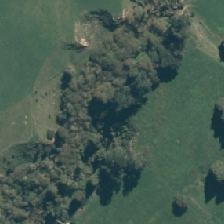
Land cover: manuka_kanuka